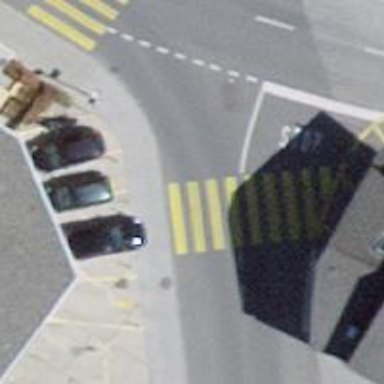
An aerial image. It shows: Kerb barrier.